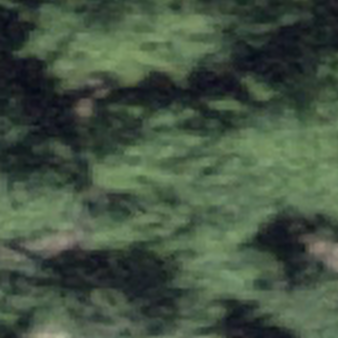
Label: other